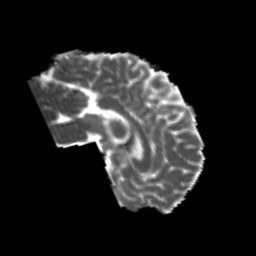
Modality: MD
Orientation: sagittal
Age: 24
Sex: male
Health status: healthy
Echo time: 0.074 s